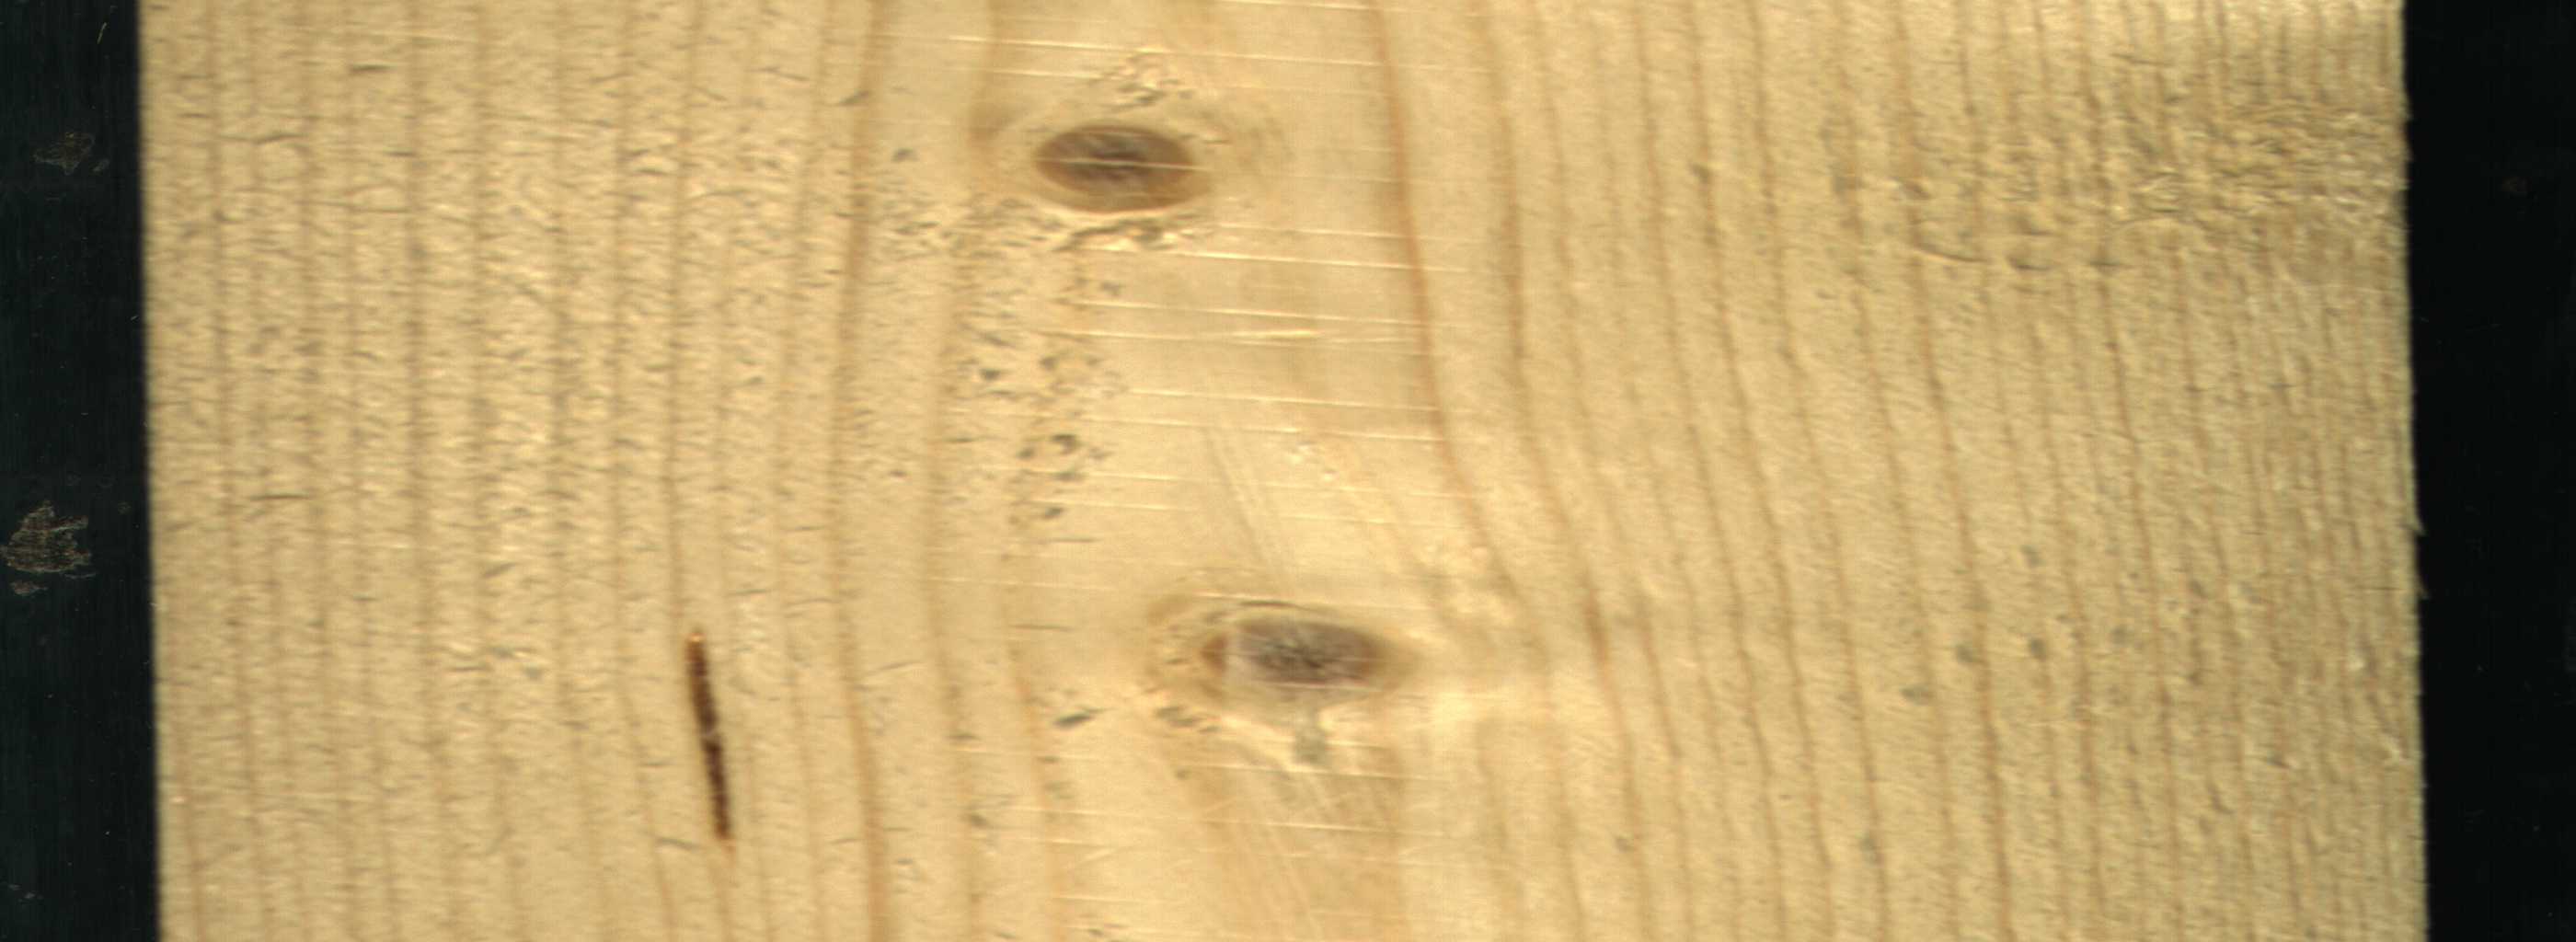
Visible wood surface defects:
resin
Live_Knot
Live_Knot